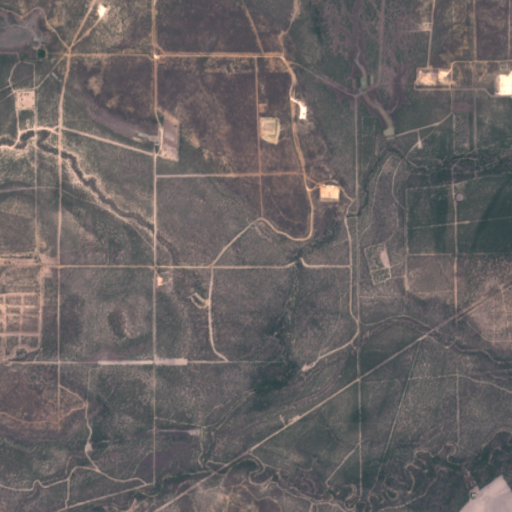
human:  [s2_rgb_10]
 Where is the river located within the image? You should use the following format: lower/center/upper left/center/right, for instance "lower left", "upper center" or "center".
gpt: The river is located in the lower of the image.
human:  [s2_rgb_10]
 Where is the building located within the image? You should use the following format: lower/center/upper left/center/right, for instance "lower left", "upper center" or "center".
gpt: The building is located in the lower right of the image.
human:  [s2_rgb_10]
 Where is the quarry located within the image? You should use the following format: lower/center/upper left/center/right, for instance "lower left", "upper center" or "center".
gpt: There is no quarry in the image.